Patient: sex F, age 65
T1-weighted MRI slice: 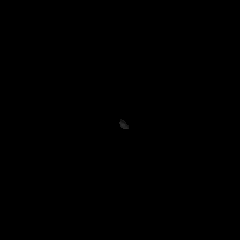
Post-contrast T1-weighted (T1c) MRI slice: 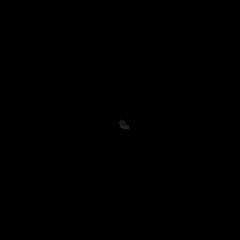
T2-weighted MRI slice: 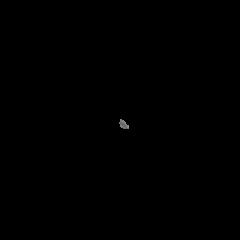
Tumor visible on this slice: no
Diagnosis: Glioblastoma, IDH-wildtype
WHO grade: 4